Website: lowes
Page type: billing-address
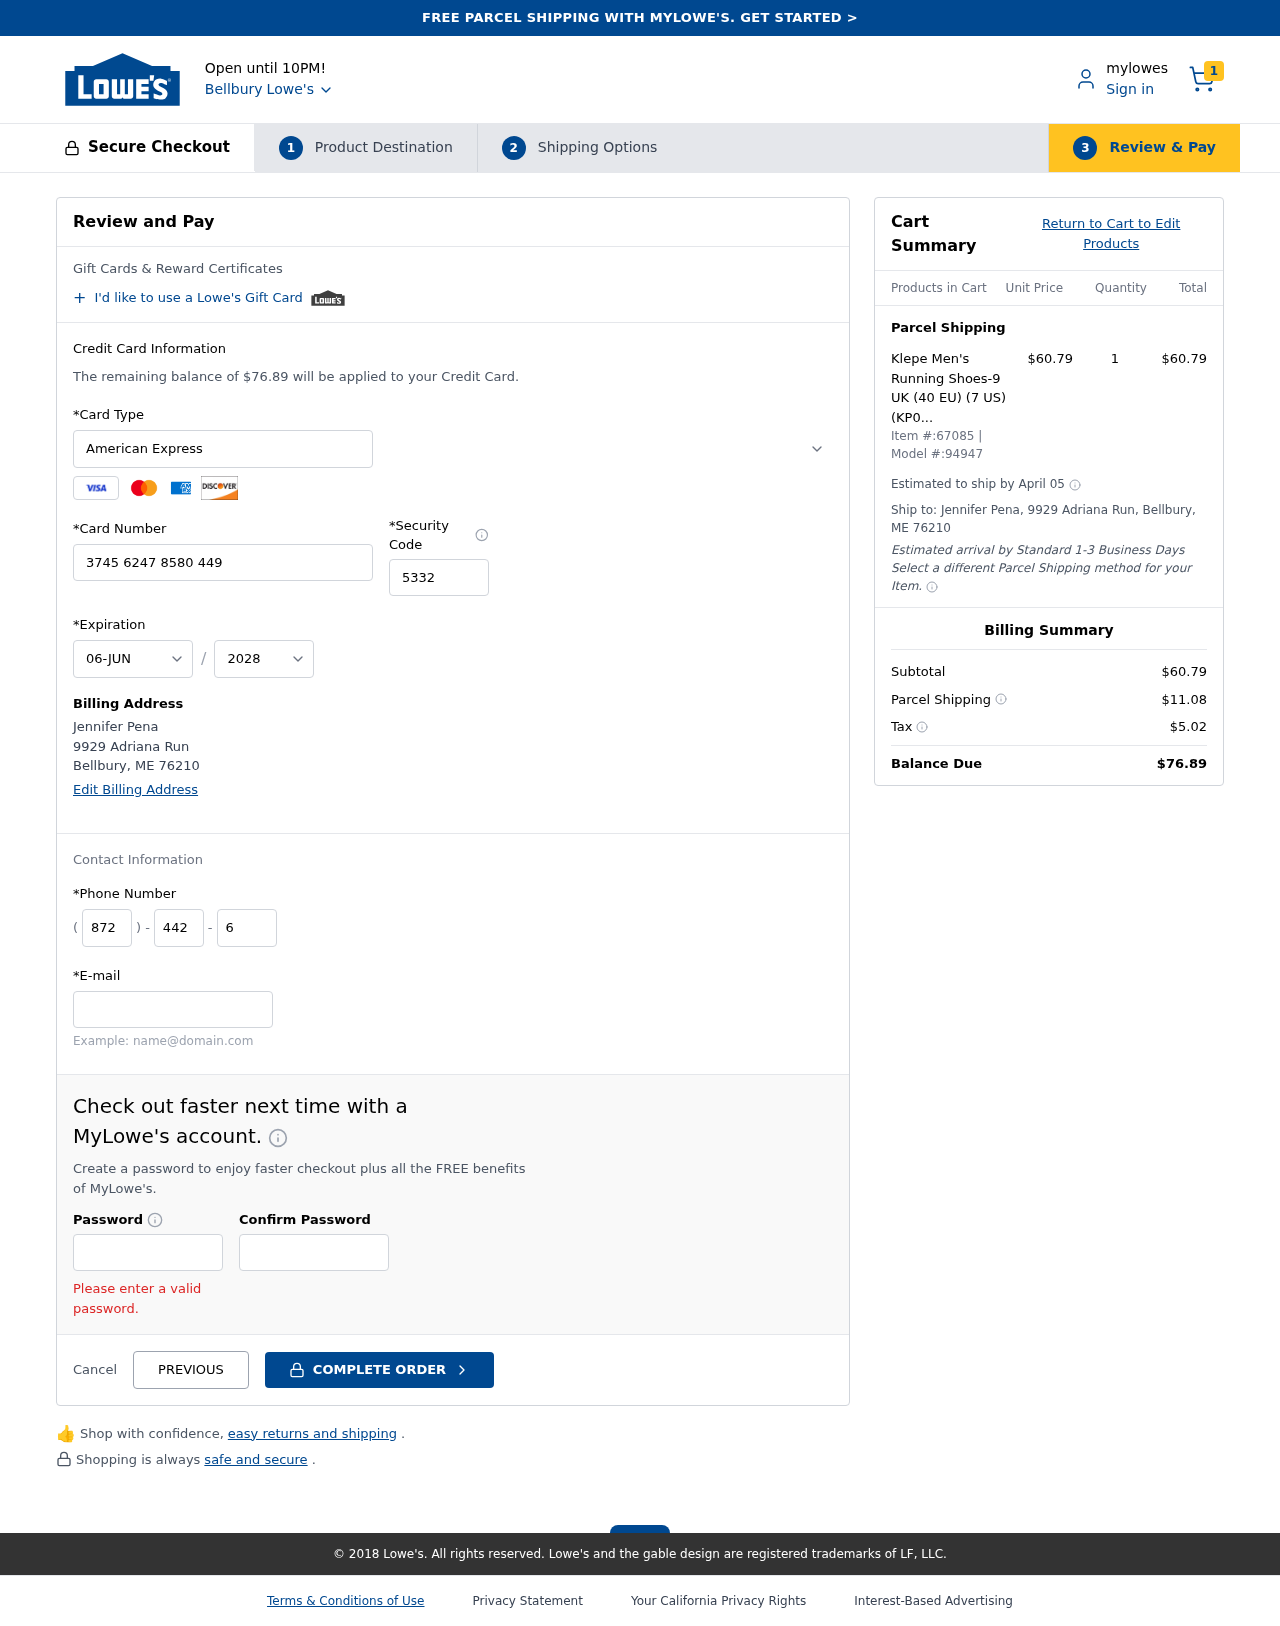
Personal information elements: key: PII_CARD_CVV
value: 5332
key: PII_CARD_EXPIRY_MONTH
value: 06
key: PII_CARD_EXPIRY_YEAR
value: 28
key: PII_CARD_NUMBER
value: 3745 6247 8580 449
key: PII_CARD_TYPE
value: American Express
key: PII_CITY
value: Bellbury
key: PII_CITY_STATE_ZIP
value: Bellbury, ME 76210
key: PII_EMAIL
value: jennifer_pena@gmail.com
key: PII_FULLNAME
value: Jennifer Pena
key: PII_PHONE_AREA
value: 872
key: PII_PHONE_PREFIX
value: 442
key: PII_PHONE_SUFFIX
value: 6533
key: PII_STREET
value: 9929 Adriana Run
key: PII_FULLNAME2
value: Jennifer Pena
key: PII_STREET2
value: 9929 Adriana Run
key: PII_CITY_STATE_ZIP2
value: Bellbury, ME 76210
Product elements: key: PRODUCT1_NAME
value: Klepe Men's Running Shoes-9 UK (40 EU) (7 US) (KP040/BLK)
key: PRODUCT1_PRICE
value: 60.79
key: PRODUCT1_QUANTITY
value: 1
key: PRODUCT_ITEM_NUMBER
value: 67085
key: PRODUCT_MODEL_NUMBER
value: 94947
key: PRODUCT1_LINE_TOTAL
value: $60.79
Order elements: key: ORDER_NUM_ITEMS
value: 1
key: ORDER_TOTAL
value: $76.89
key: ORDER_SHIPPING_DATE
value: April 05
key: ORDER_SUBTOTAL
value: $60.79
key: ORDER_SHIPPING_COST
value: $11.08
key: ORDER_TAX
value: $5.02